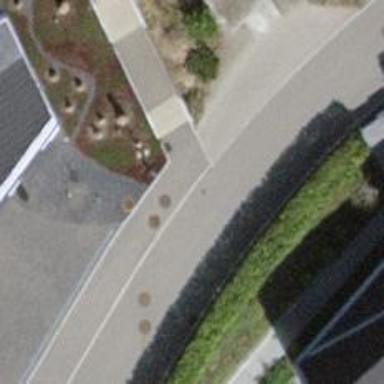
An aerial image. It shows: Set of steps on the road.